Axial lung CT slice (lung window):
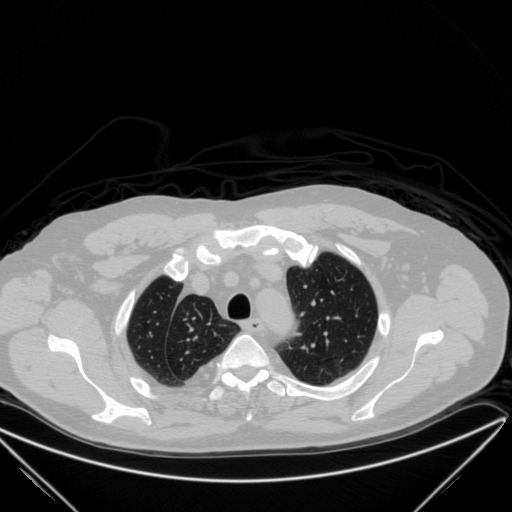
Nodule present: no